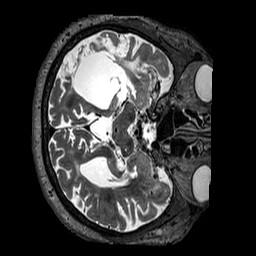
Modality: T2w
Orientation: axial
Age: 66
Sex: female
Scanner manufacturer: siemens
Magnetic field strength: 3 T
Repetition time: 3.2 s
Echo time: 0.567 s